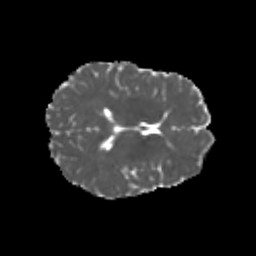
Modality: MD
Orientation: axial
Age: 21
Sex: female
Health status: healthy
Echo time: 0.074 s